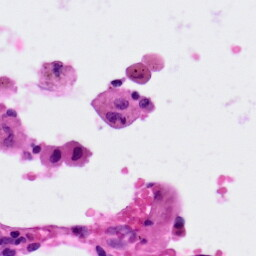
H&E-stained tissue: Lung